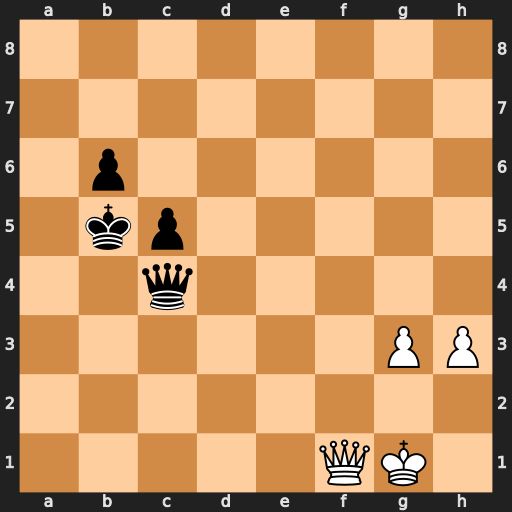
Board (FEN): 8/8/1p6/1kp5/2q5/6PP/8/5QK1
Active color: w
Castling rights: -
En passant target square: -
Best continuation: h4 Qxf1+ Kxf1 Kc4 h5 Kd4 h6